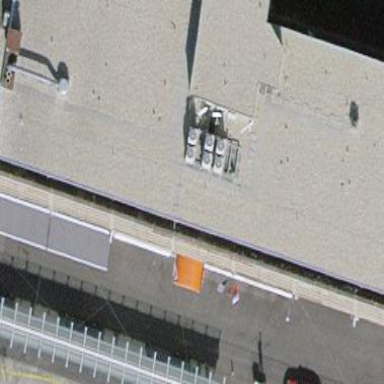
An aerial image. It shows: Office building with flat roof.